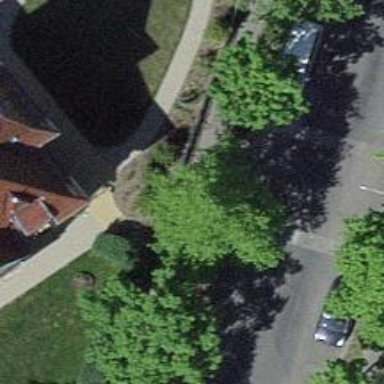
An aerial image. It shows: Tree-lined avenue.